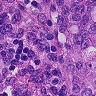
Metastatic tissue present: yes